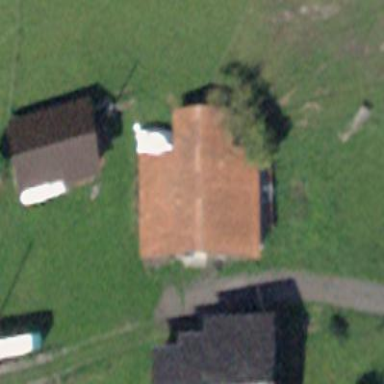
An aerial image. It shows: Barn.